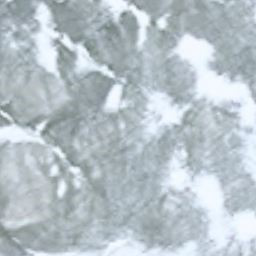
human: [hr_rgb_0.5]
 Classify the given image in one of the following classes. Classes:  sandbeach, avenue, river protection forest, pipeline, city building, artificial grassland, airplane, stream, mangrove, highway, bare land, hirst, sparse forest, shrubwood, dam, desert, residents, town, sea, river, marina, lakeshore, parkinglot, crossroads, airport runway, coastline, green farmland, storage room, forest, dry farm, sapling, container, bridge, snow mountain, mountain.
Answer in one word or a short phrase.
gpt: snow mountain